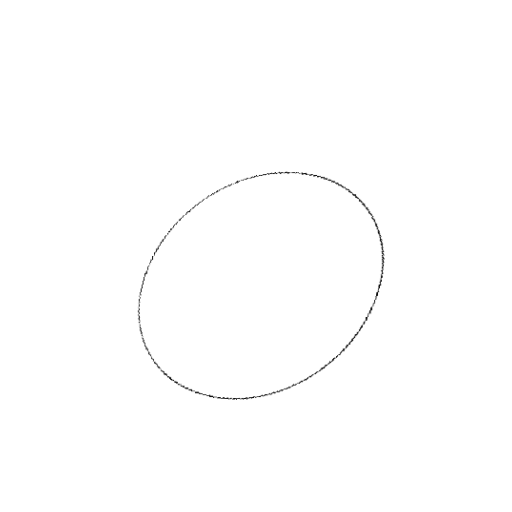
Crossing number: 0